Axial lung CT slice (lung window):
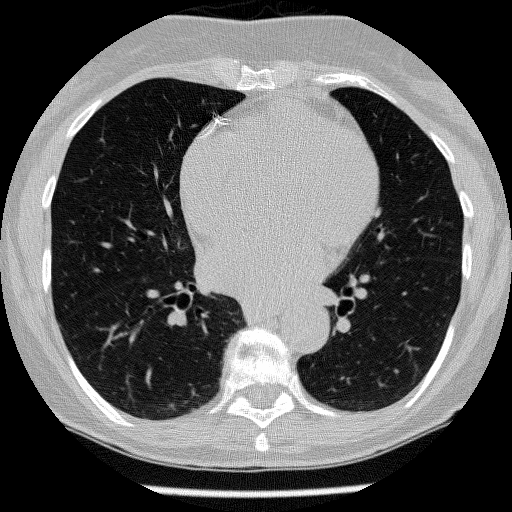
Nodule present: no